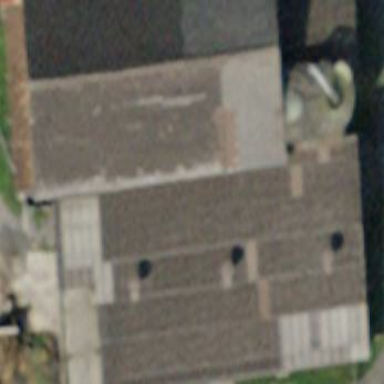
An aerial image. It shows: Barn.